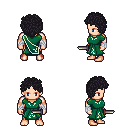
a pixel art fantasy rpg character, male body template, human, light skin, sash dress, magenta pants, raven curly afro hairstyle, white cloth bandages, dagger, four views (front, back, left, right), 2x2 character sprite sheet, small pixel art, hard edges, no anti-aliasing